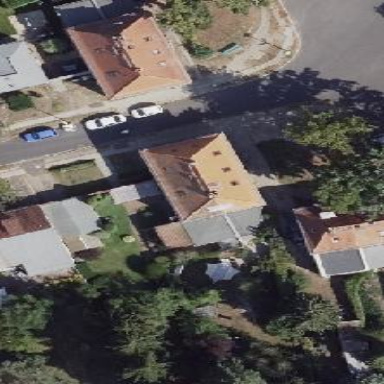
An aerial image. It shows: Hipped roof semi-detached house.